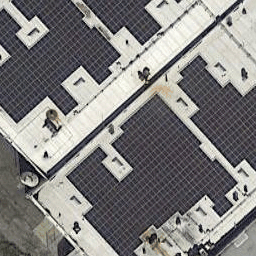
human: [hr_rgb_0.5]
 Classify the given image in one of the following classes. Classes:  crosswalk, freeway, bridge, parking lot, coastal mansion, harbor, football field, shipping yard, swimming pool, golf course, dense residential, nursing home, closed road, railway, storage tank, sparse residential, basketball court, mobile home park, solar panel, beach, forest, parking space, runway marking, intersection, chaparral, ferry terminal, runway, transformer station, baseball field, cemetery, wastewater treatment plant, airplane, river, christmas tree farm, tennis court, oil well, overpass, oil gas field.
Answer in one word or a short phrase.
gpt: solar panel